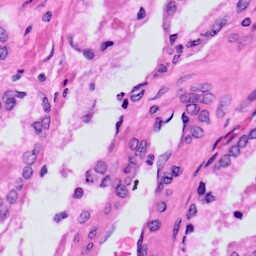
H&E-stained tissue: Prostate